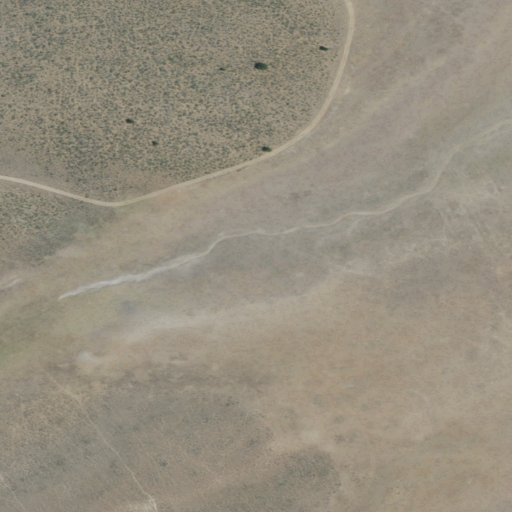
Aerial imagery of valley in Oregon named Thompson Valley containing shrub and herbaceous wetlands